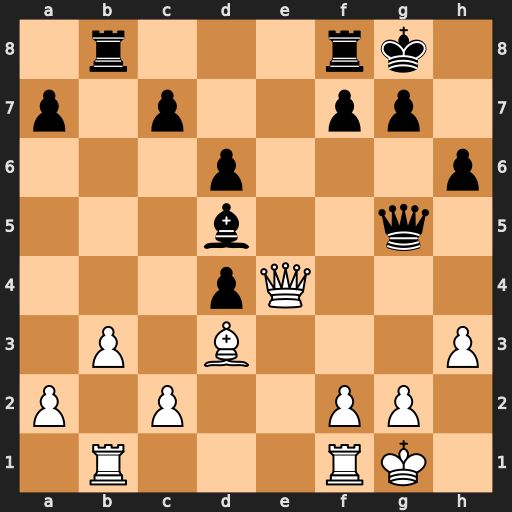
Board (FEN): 1r3rk1/p1p2pp1/3p3p/3b2q1/3pQ3/1P1B3P/P1P2PP1/1R3RK1
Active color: w
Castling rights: -
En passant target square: -
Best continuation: Qh7#